Question: I have a plot with three groups. I have used facets to get the graph as I want, and I managed to unite the colour and shape into a single legend (as shown below). The problem, however, is that the legend contains all the six variable names, whereas having only two suffice.
Here is my current output:

Is it possible to obtain a legend with only two keys: "Divergence" and "% of Women" (instead of the current 6 keys) ?
Here is the code used to produce the plot:
'''
years <- c('97','98','99','00','01','02','03','04','05','06','07','08','09','10','11')
years <- factor(years, levels=years, ordered=T)
phy_ratio <- c(0.124516129032258, 0.11545988258317, 0.115190784737221, 0.120919881305638, 0.132198952879581, 0.147636363636364, 0.171033478893741, 0.155994550408719, 0.150121065375303, 0.182989690721649, 0.19466515323496, 0.194550408719346, 0.203811540497618, 0.214399152991001, 0.195157384987893)
phy_kldiv <- c(0.040955264723678, 0.001463273151143, 0.011790601776013, 0.00575319295143, 0.003434619043043, 0.001405575036774, 0.012395353183334, 0.002864433864471, 0.006622155735437, 0.074859543690491, 0.013087320475828, 0.023585193439178, 0.08866626868359, 0.07879809266254, 0.04536730602564)
mat_ratio <- c(0.236086175942549, 0.253846153846154, 0.256481481481481, 0.246901811248808, 0.273267326732673, 0.290076335877863, 0.265861027190332, 0.283457249070632, 0.27098919368246, 0.296156744536549, 0.289834174477289, 0.309506790564689, 0.311612903225806, 0.293710691823899, 0.286604361370716)
mat_kldiv <- c(0.024935971694693, 0.012778283551598, 0.019350970177576, 0.00988763992456, 0.008284622131022, 0.014700010603506, 0.015235482499119, 0.023914776035294, 0.018878559121565, 0.073688344207842, 0.042784809873074, 0.052110805729914, 0.072367460713338, 0.017494663842138, 0.019605349179071)
psc_ratio <- c(0, 0, 0, 0.370182555780933, 0.325227963525836, 0.416528925619835, 0.379727685325265, 0.333901192504259, 0.396440129449838, 0.357142857142857, 0.412265758091993, 0.415605095541401, 0, 0, 0)
psc_kldiv <- c(0, 0, 0, 0.156958669813655, 0.02319115435268, 0.019560312744745, 0.142939013816555, 0.050687092785045, 0.030903744617805, 0.021234599637716, 0.049901381314152, 0.176930275568253, 0, 0, 0)
df <- data.frame("Years"=years,
'% of Women (Physics)'=phy_ratio,
'Divergence (Physics)'=phy_kldiv,
'% of Women (Maths)'=mat_ratio,
'Divergence (Maths)'=mat_kldiv,
'% of Women (Polit. Sci.)'=psc_ratio,
'Divergence (Polit. Sci.)'=psc_kldiv,
check.names=F)
df.m <- melt(df, id="Years")
df.m <- transform(df.m, facet=ifelse(variable %in% c('% of Women (Physics)',
'Divergence (Physics)'), 'phy',
ifelse(variable %in% c('% of Women (Maths)',
'Divergence (Maths)'),'mat',
ifelse(variable %in% c('% of Women (Polit. Sci.)', 'Divergence (Polit. Sci.)'), 'psc', 'mat'))))
g <- ggplot(df.m, aes(group=1, x=Years, y=value, colour=variable, shape=variable))
g <- g + scale_colour_manual(name='',
labels=c('Phy: % of Women', 'Phy: Divergence',
'Maths: % of Women', 'Maths: Divergence',
'Polit. Sci: % of Women', 'Polit. Sci: Divergence'),
values=c('chartreuse4', 'deepskyblue3', 'chartreuse4', 'deepskyblue3', 'chartreuse4', 'deepskyblue3'))
g <- g + scale_shape_manual(name='',
labels=c('Phy: % of Women', 'Phy: Divergence',
'Maths: % of Women', 'Maths: Divergence',
'Polit. Sci: % of Women', 'Polit. Sci: Divergence'),
values=c(19, 17, 19, 17, 19, 17))
g <- g + geom_point(aes(colour=variable), size=3)
g <- g + facet_grid(.~facet)
g <- g + coord_cartesian(ylim=(c(0.0,0.45)))
g <- g + scale_x_discrete("", expand=c(0.01, 0.01))
g <- g + scale_y_continuous(name="")
g <- g + guides(colour=guide_legend(title='', ncol=2, keywidth=unit(2,'lines')))
g <- g + theme(legend.position=c(0.33,0.72),
legend.justification=c(0,0),
legend.key=element_blank(),
legend.background=element_rect(colour='black', fill='transparent'),
legend.text=element_text(size=12),
panel.grid.minor = element_blank(),
panel.margin=unit(1, 'lines'),
axis.text=element_text(size=12,color="black"),
axis.title=element_text(size=16),
strip.text.y = element_text(size = 14))
'''
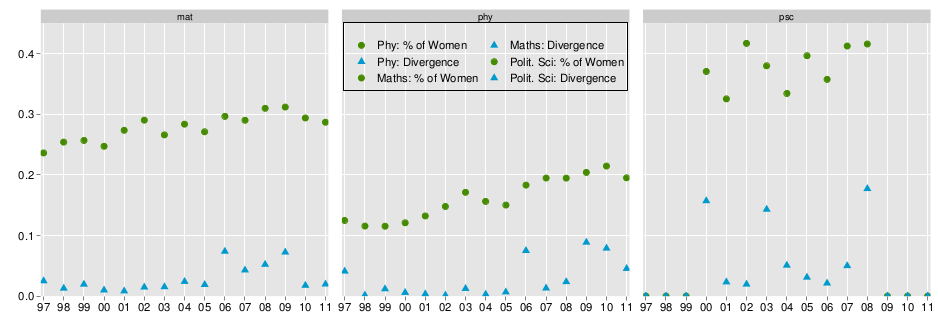
Answer: Picking up after your definition of 'df'
Make libraries used explicit:
'''
library("ggplot2")
library("reshape2")
library("grid")
'''
A different way to make 'df.m' which also includes pulling out the two different measures ("% of Women" and "Divergence") into one column and the department ("Maths", "Physics", "Polit. Sci.") into another column.
'''
df.m <- melt(df, id="Years")
df.m$measure <- gsub("(.*) \(.*", "\1", df.m$variable)
df.m$facet <- gsub(".*\((.*)\)", "\1", df.m$variable)
'''
Your plotting code, put into a single statement. 'colour' and 'shape' are now mapped to the measure, not 'variable'. The manual 'shape' and 'colour' scales also only have two entries. I moved the legend to the top just because it was no longer the same size/shape and so didn't line up nicely as it had before; you can put it wherever you want.
'''
ggplot(df.m, aes(group=1, x=Years, y=value, colour=measure, shape=measure)) +
scale_colour_manual(name='', values=c('chartreuse4', 'deepskyblue3')) +
scale_shape_manual(name='', values=c(19, 17)) +
geom_point(size=3) +
facet_grid(.~facet) +
coord_cartesian(ylim=(c(0.0,0.45))) +
scale_x_discrete("", expand=c(0.01, 0.01)) +
scale_y_continuous(name="") +
guides(colour=guide_legend(title='', ncol=2, keywidth=unit(2,'lines'))) +
theme(legend.position="top",
legend.key=element_blank(),
legend.background=element_rect(colour='black', fill='transparent'),
legend.text=element_text(size=12),
panel.grid.minor = element_blank(),
panel.margin=unit(1, 'lines'),
axis.text=element_text(size=12,color="black"),
axis.title=element_text(size=16),
strip.text.y = element_text(size = 14))
'''

---
To answer your exact question about only having certain values show up in the legend, you can use the 'breaks' argument to the scale. Use these 'scale_colour_manual' and 'scale_shape_manual' lines instead:
'''
g <- g + scale_colour_manual(name='',
breaks=c('% of Women (Physics)', 'Divergence (Physics)'),
labels=c('% of Women', 'Divergence'),
values=c('chartreuse4', 'deepskyblue3','chartreuse4',
'deepskyblue3', 'chartreuse4', 'deepskyblue3'))
g <- g + scale_shape_manual(name='',
breaks=c('% of Women (Physics)', 'Divergence (Physics)'),
labels=c('% of Women', 'Divergence'),
values=c(19, 17, 19, 17, 19, 17))
'''
However, making your data accurately reflect the things you are trying to map to aesthetics is better in the long run.